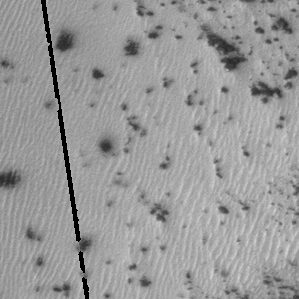
Label: frost